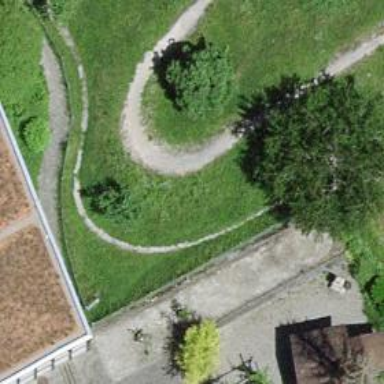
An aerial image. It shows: Compacted cycleway for mountain biking.